Question: I would like to enable antialiasing when drawing triangles like on the following picture:

I found a way to do it with XNA on <URL> but I want to do the same with .
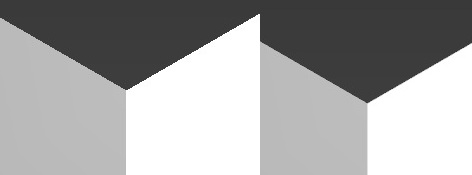
Answer: On SlimDX/Directx9, when you create your swapchain, use this in PresentParameters:
'''
Multisample = MultisampleType.FourSamples,
MultisampleQuality = 4
'''
Also make sure that the multisample state is on (By default it is, but never sure):
'''
device.SetRenderState(RenderState.MultisampleAntialias, true);
'''
There's of course different type of samples, to find quality/samples, use the following method:
'''
new Direct3D().CheckDeviceMultisampleType
'''
On dx10+ device, when you create your swapchain, you have a SampleDescription parameter,
so set samples count/quality accordingly
'''
SampleDescription samdesc = new SampleDescription(4, 4);
'''
To enumerate allowed samplecount/quality combinations:
'''
int maxsamplecount = Device.MultisampleCountMaximum
'''
Then iterate for sample count using:
'''
int maxquality = device.CheckMultisampleQualityLevels(format, sampleCount);
'''
It will return 0 if sample count is not supported.